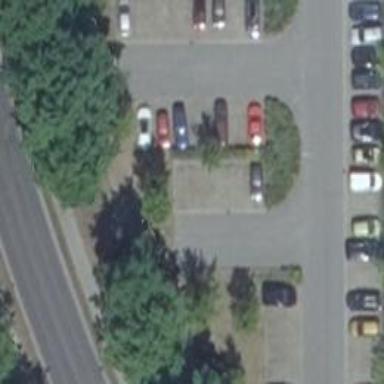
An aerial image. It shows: Road serving as parking aisle.